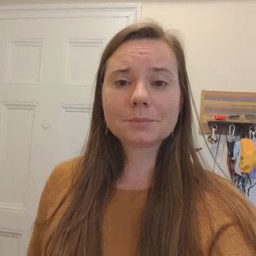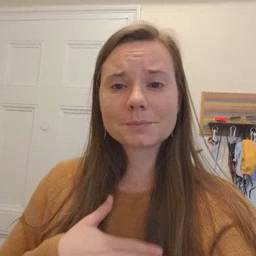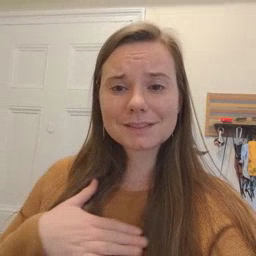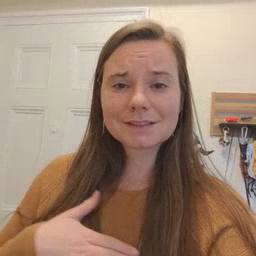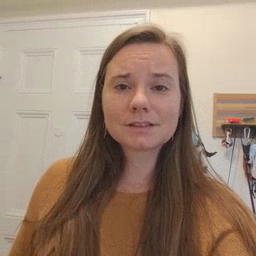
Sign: please